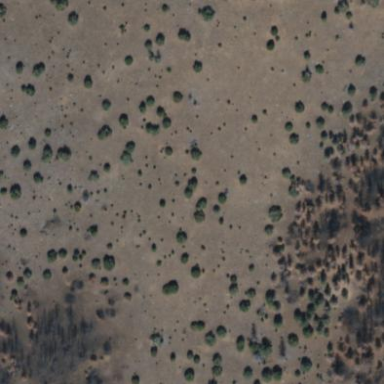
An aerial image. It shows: Patch of scrub vegetation.